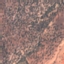
Land use / land cover class: PermanentCrop